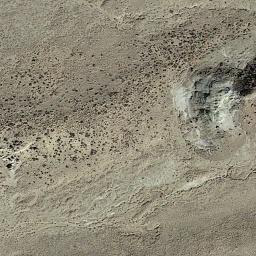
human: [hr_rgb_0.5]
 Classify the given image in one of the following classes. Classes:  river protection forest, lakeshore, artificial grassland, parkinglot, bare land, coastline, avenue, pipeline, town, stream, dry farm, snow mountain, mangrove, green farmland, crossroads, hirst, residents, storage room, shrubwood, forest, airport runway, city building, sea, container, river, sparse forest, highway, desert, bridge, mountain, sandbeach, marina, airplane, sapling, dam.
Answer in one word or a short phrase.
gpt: bare land